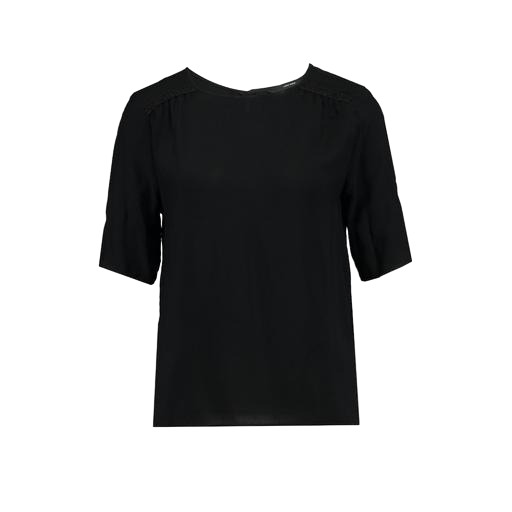
short-sleeve top only macy, black three-quarter-sleeve top only macy, black short-sleeved blouse, white background